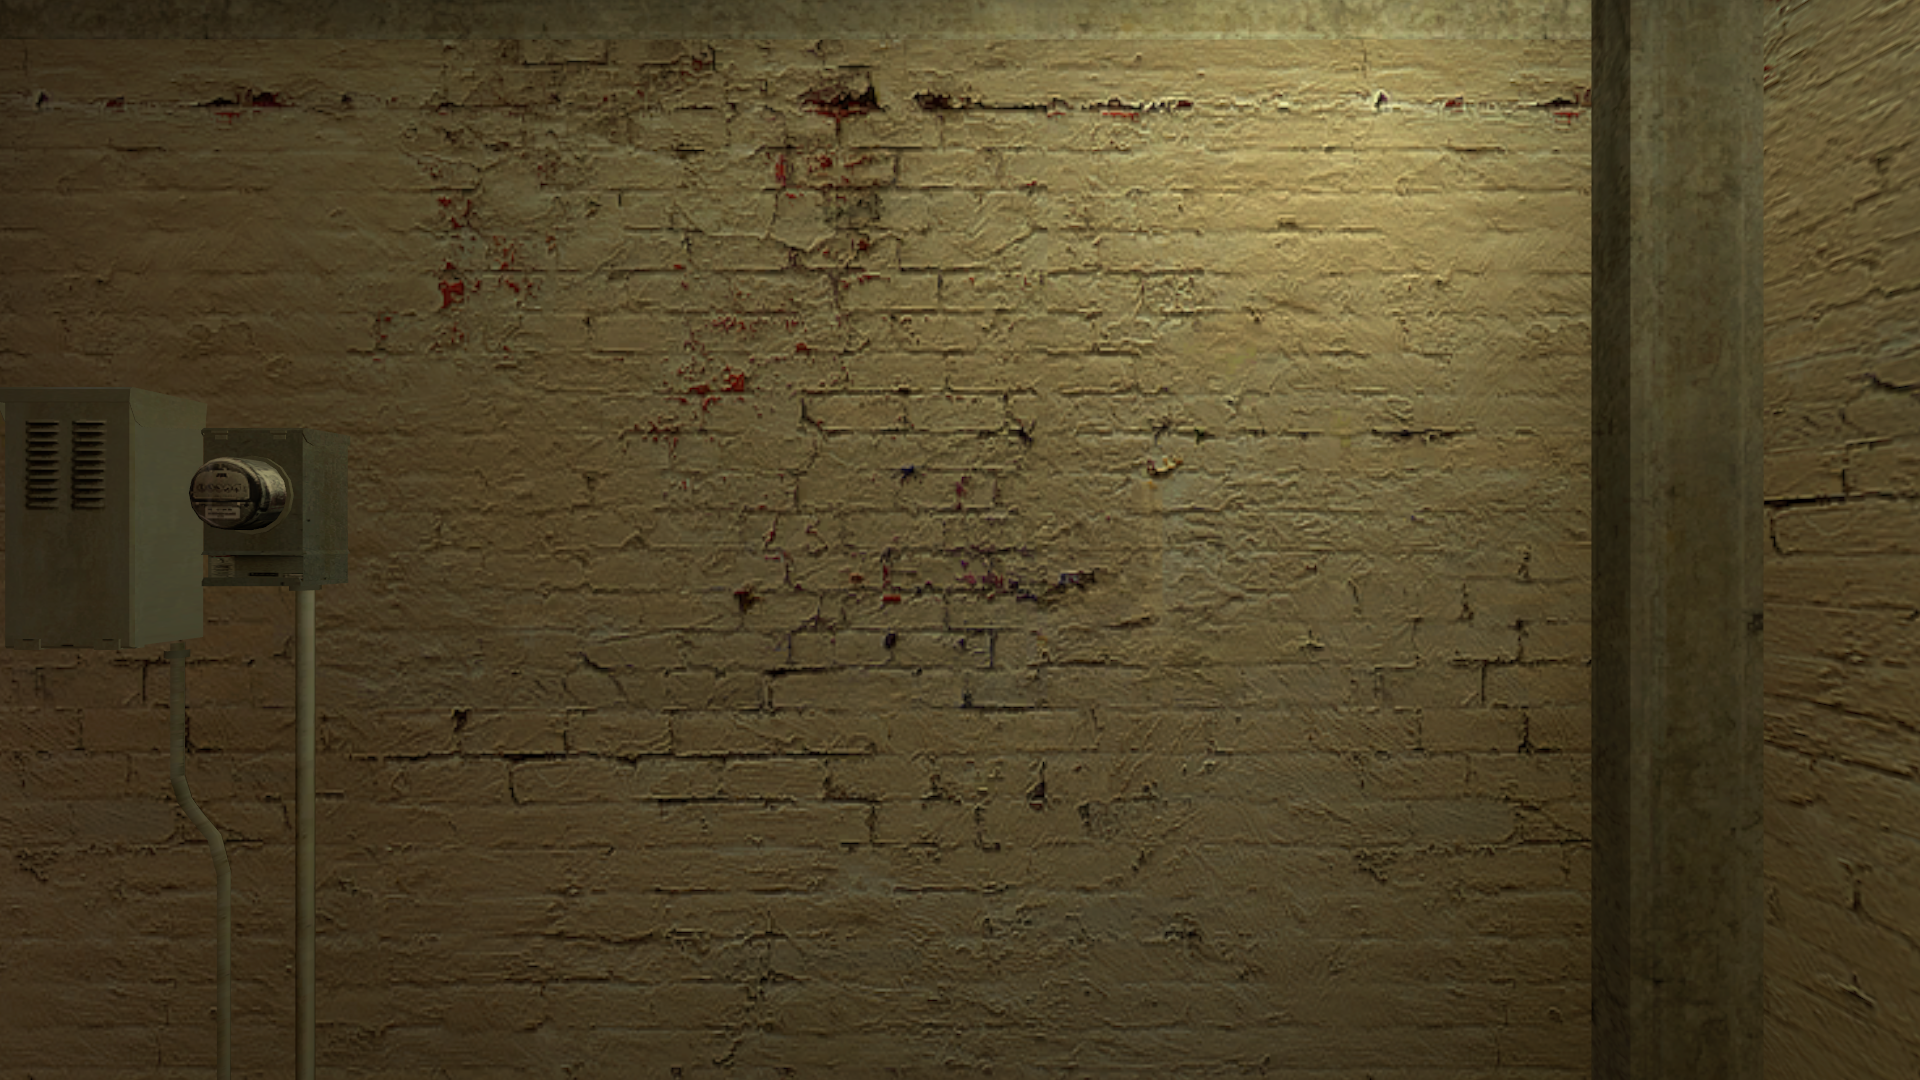
Map: de_mirage